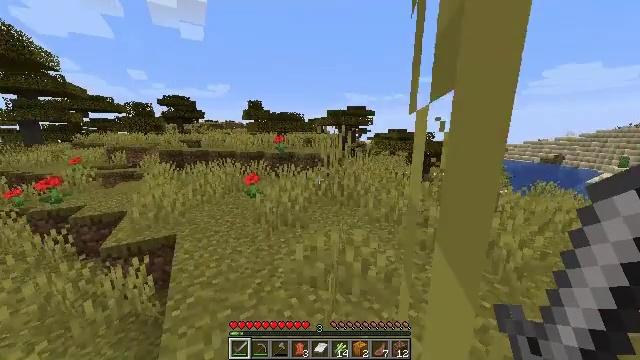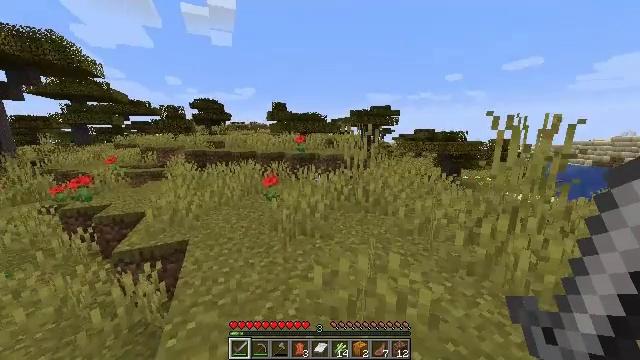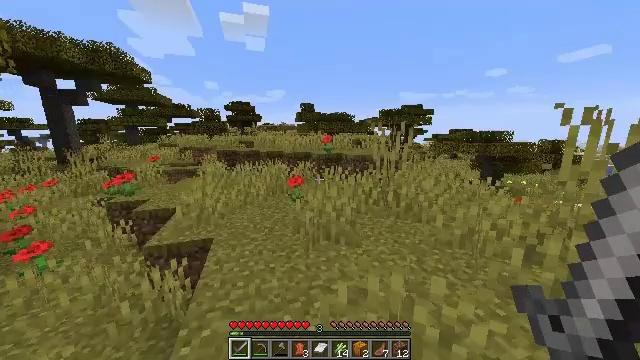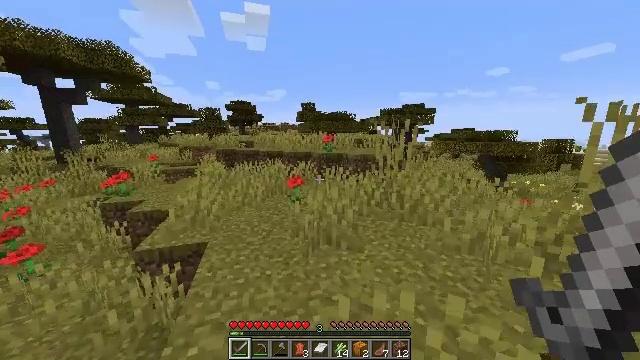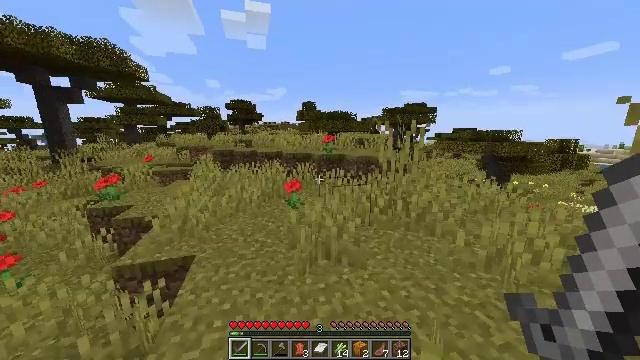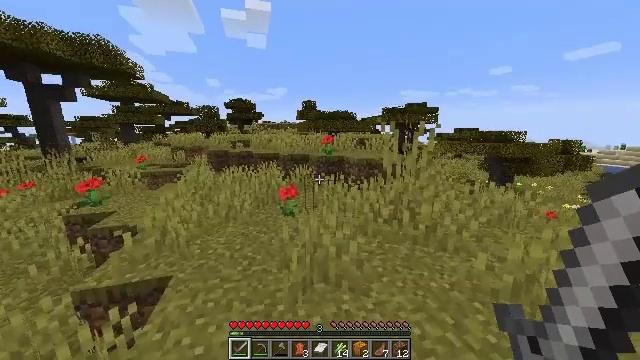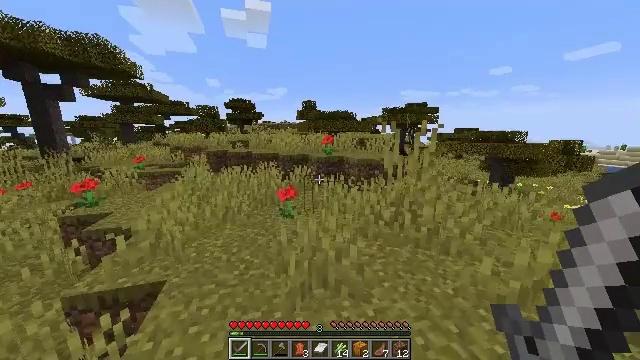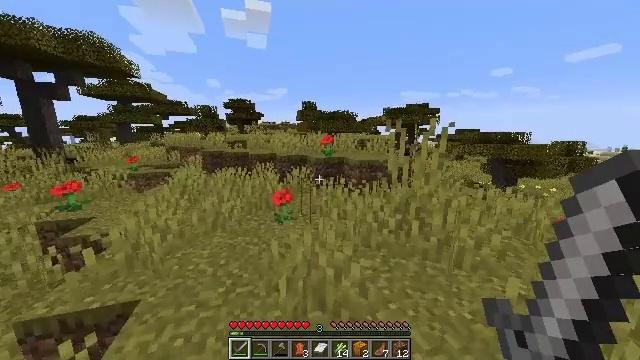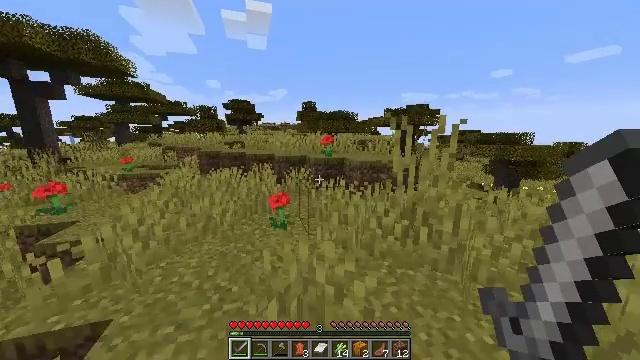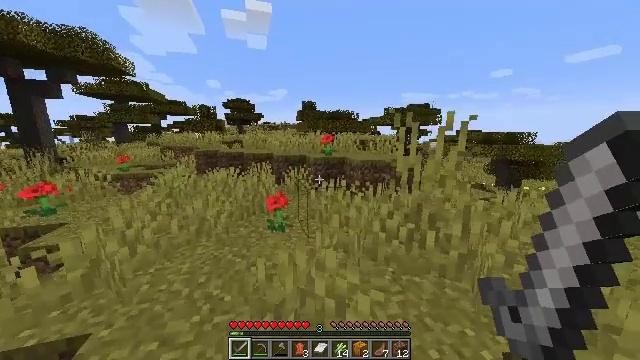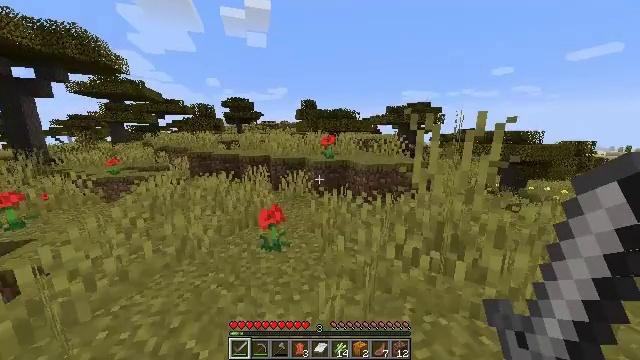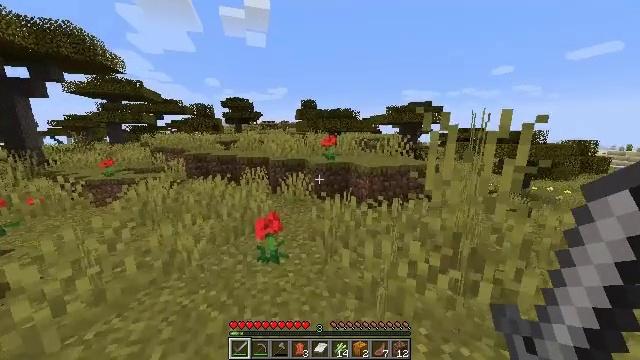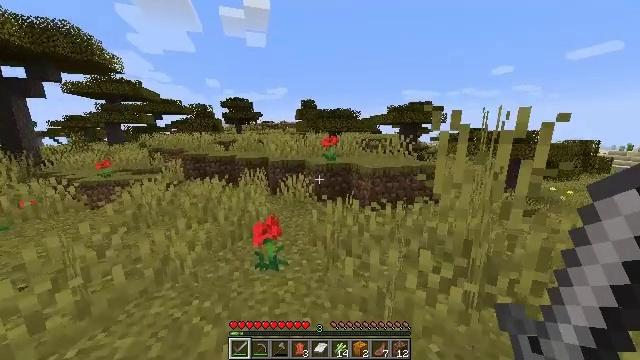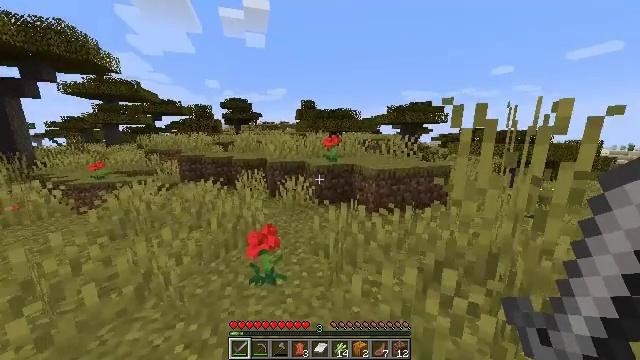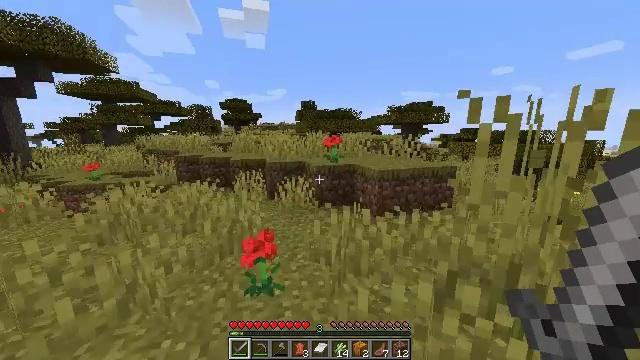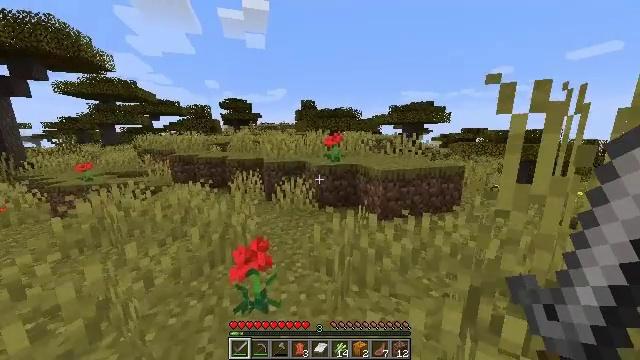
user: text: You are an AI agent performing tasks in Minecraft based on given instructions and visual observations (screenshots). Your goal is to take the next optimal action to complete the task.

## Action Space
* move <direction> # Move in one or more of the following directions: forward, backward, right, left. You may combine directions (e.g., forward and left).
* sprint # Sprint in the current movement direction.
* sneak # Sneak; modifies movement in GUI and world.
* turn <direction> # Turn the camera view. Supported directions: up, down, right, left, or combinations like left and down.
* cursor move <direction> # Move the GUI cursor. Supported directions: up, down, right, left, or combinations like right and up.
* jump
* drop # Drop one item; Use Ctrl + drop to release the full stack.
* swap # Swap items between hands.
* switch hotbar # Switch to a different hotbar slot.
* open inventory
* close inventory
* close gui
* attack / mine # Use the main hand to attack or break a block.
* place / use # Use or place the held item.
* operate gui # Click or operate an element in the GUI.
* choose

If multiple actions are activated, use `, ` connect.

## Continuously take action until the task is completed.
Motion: motion action
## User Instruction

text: Mine grass block from the ground.
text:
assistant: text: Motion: move forward, sprint, turn left
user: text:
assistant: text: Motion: move forward, sprint, turn left
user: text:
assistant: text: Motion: move forward, sprint
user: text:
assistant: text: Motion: move forward, sprint
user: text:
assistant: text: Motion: move forward, sprint
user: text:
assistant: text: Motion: move forward, sprint
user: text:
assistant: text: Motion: move forward, sprint
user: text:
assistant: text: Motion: move forward, sprint
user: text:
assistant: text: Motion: move forward, sprint
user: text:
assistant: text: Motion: move forward, sprint
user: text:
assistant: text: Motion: move forward, sprint
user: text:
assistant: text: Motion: move forward, sprint
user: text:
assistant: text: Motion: move forward, sprint
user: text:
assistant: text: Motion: move forward, sprint
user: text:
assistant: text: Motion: move forward, sprint
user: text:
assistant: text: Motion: move forward, sprint
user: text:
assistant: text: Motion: move forward, sprint
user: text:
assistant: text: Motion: move forward, sprint
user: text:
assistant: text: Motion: move forward, sprint
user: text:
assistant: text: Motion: move forward, sprint
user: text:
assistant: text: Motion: move forward, sprint
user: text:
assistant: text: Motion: move forward, sprint
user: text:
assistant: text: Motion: move forward, sprint
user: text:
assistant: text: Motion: move forward, sprint, jump
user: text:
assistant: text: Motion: move forward, sprint, jump
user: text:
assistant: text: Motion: move forward, sprint, jump
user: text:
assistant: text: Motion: move forward, sprint, jump
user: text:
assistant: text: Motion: move forward, sprint, jump
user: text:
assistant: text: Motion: move forward, sprint
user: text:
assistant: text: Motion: move forward, sprint